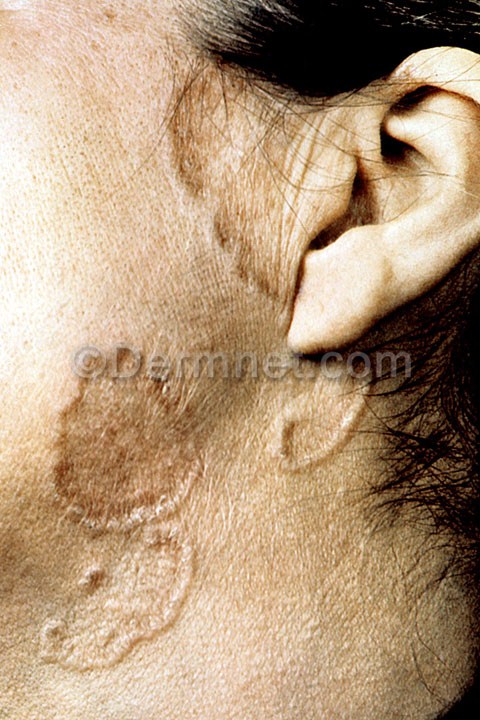
Disease: Systemic Disease